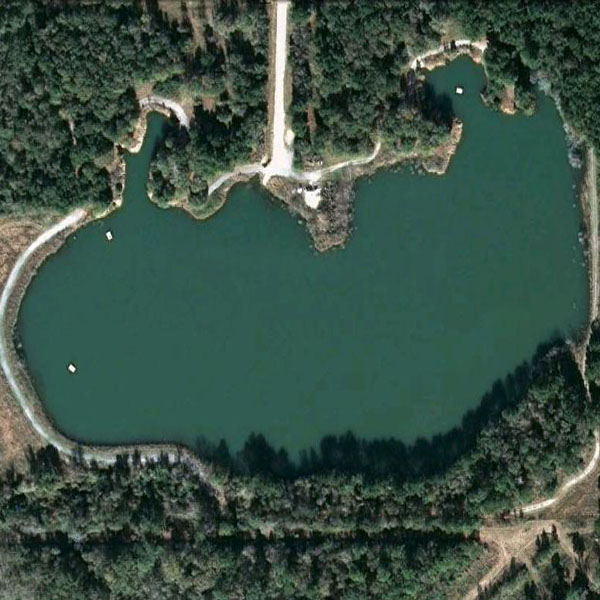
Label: Pond